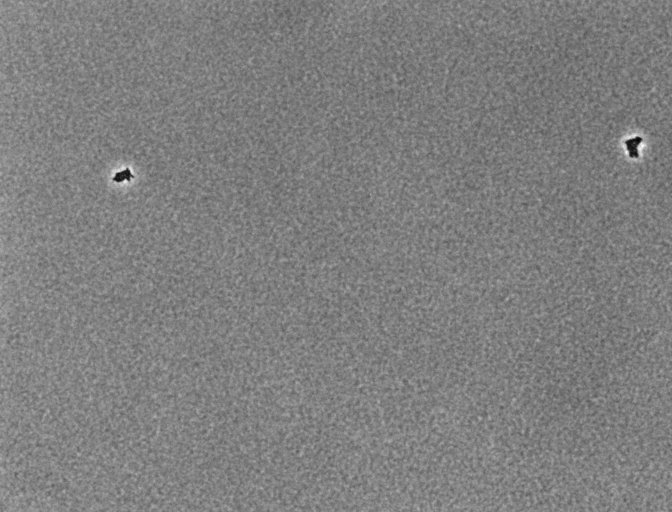
Phase contrast microscopy, 20x objective, 3 h incubation